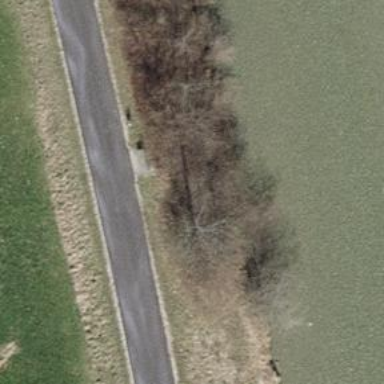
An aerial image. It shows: Brown bench in the vicinity.